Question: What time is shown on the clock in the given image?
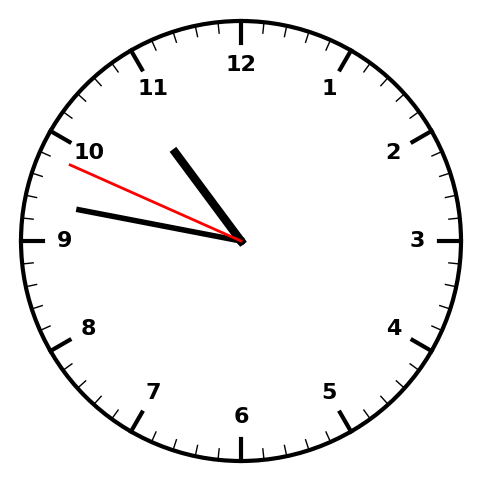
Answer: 10:46:49